Aerial crown-view tile of a tropical tree (Barro Colorado Island, Panama), acquired 20250915:
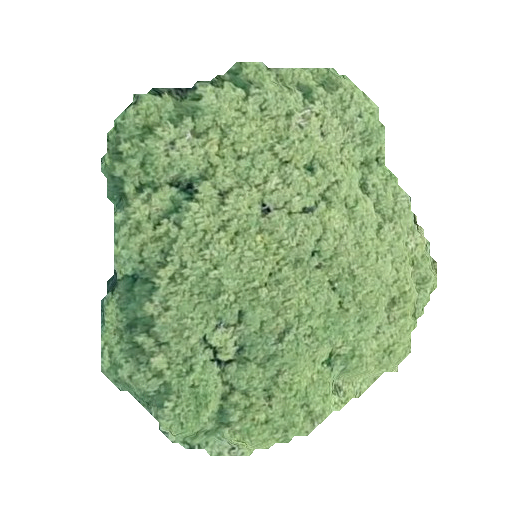
Species: Handroanthus guayacan
GBIF accepted scientific name: Handroanthus guayacan
Crown area: 145.111 m²